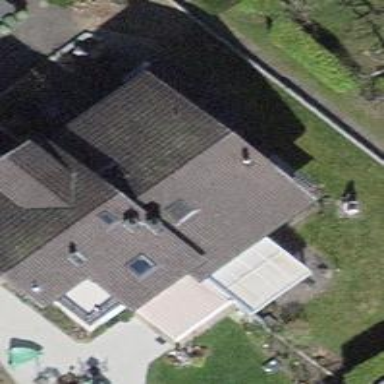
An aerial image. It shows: Building with gabled roof.